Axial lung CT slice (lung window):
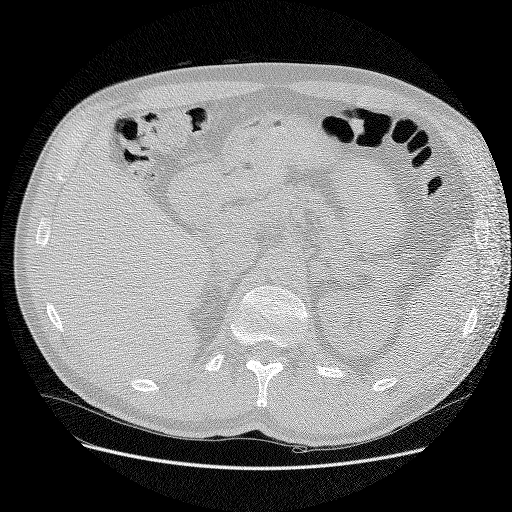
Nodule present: no